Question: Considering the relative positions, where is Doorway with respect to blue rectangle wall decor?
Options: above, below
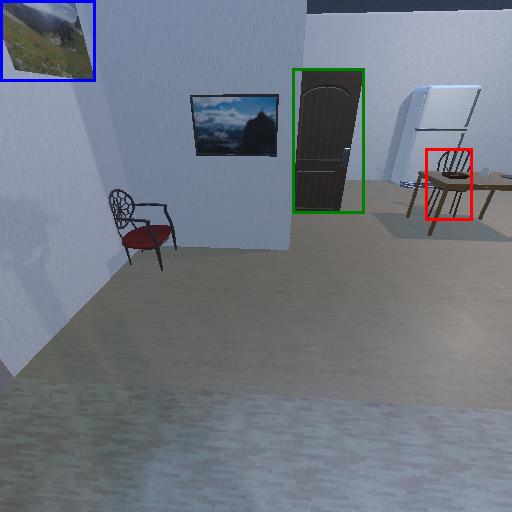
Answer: above